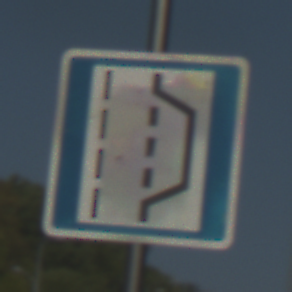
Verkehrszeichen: NothalteUndPannenbucht
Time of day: MorningAfternoon
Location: Outdoor (Suburban)
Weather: Clear
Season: NotSpecified
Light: Natural